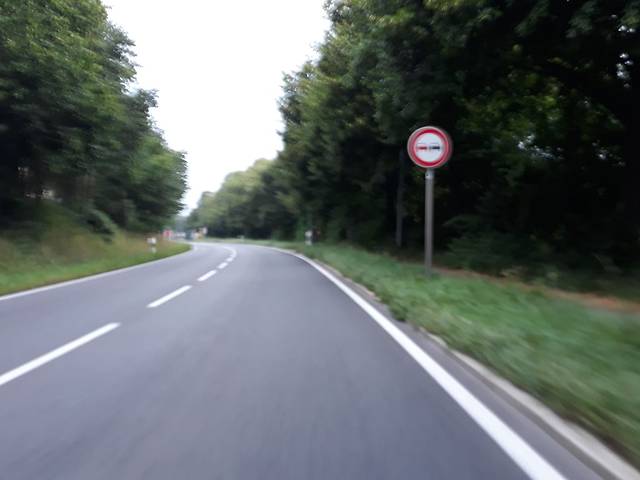
Region: Germany
Coordinates: 48.675, 9.032